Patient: sex M, age 57
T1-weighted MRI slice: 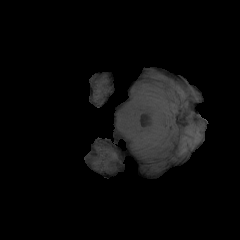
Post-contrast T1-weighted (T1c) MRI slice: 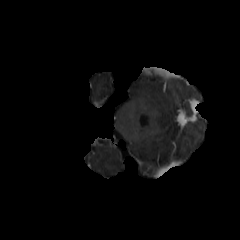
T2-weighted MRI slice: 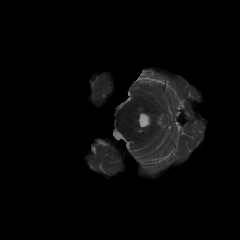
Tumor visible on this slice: no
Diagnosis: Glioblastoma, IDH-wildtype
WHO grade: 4